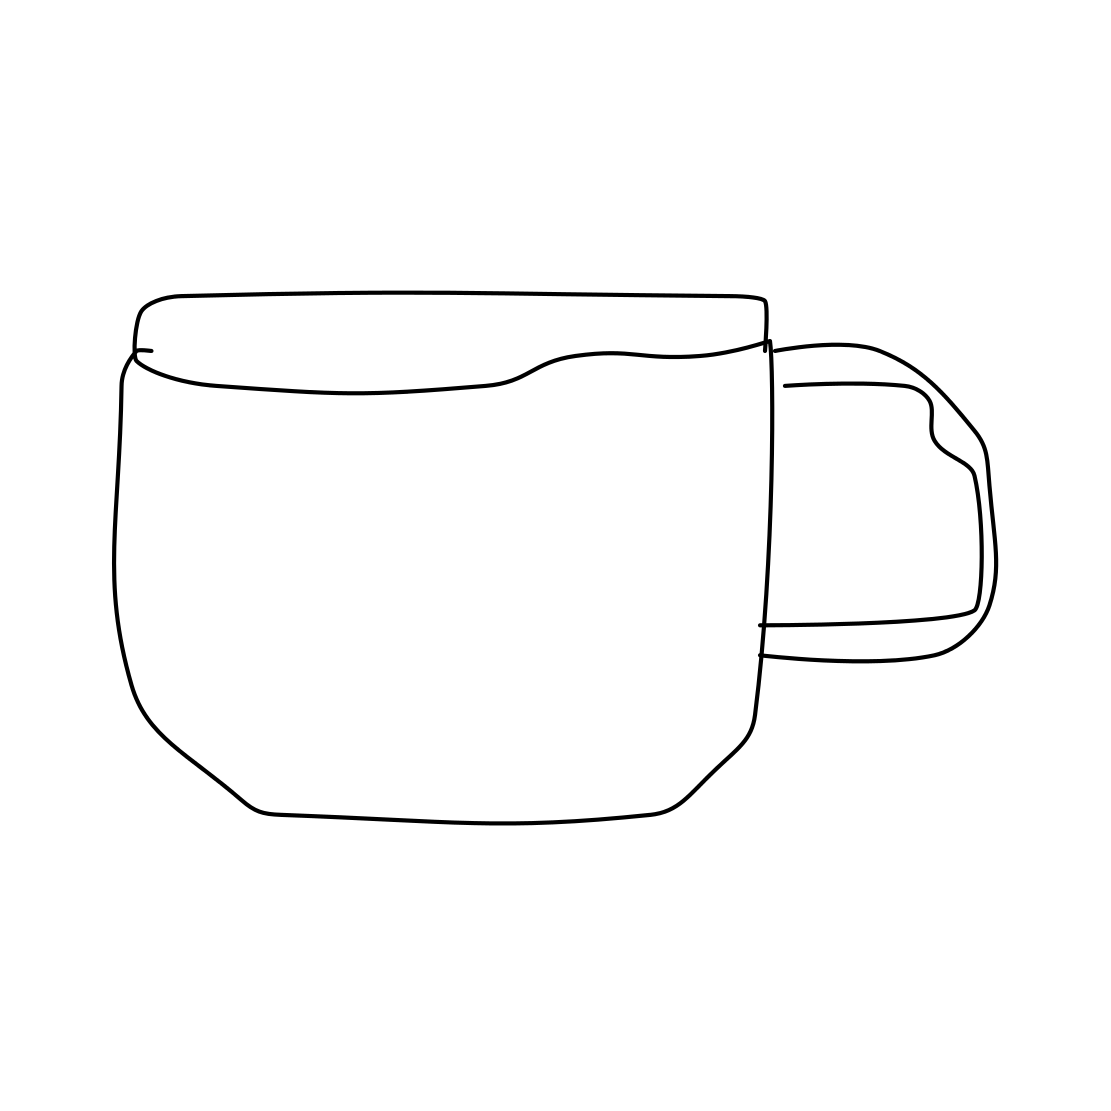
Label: teacup